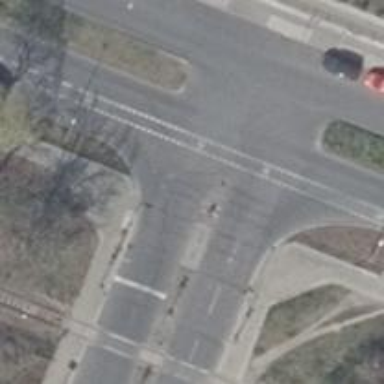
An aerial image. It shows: Footway that serves as traffic island.